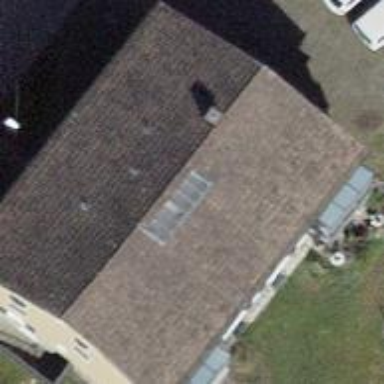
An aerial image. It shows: Building with tiled roof.